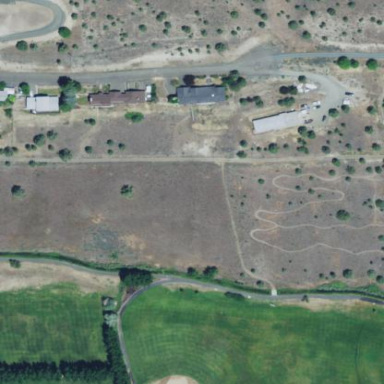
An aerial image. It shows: Disc golf course designed for leisure and sport.